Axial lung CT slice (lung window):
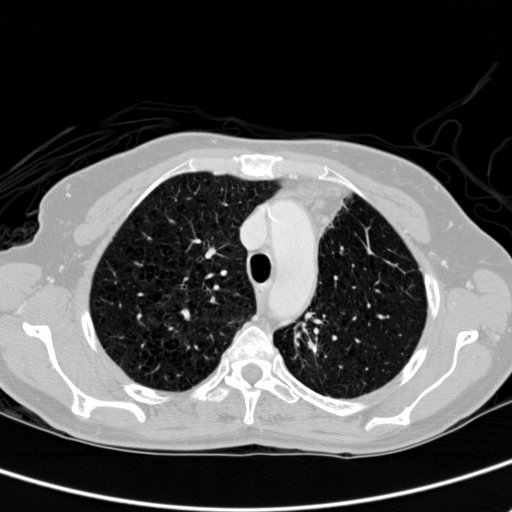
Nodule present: no